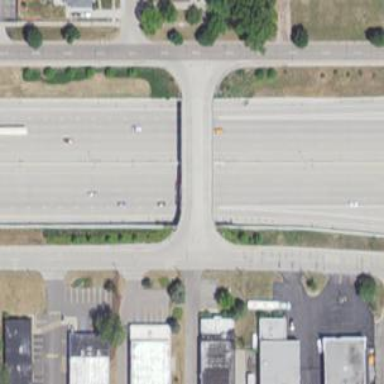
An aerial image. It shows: Secondary link road crossing over bridge.